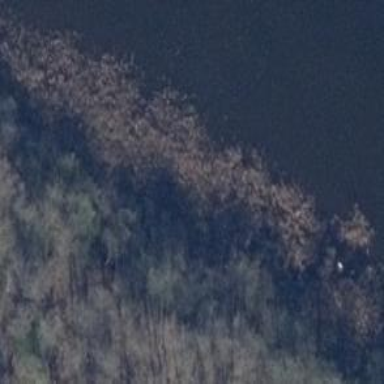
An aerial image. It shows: Reedbed in wetland area.